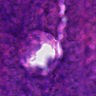
Metastatic tissue present: no